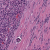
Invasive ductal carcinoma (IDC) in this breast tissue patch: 1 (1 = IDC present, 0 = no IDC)